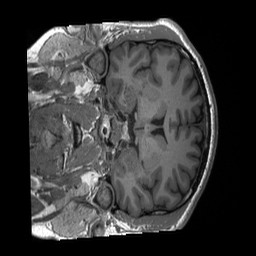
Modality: T1w
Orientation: coronal
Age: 32
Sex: male
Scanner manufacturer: siemens
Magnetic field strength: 3 T
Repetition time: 2.4 s
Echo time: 0.00224 s